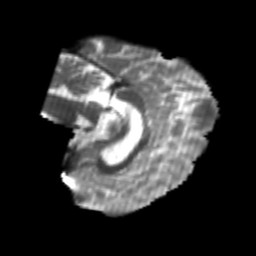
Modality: T2w
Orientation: sagittal
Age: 25
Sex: female
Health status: healthy
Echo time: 0.074 s